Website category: camera
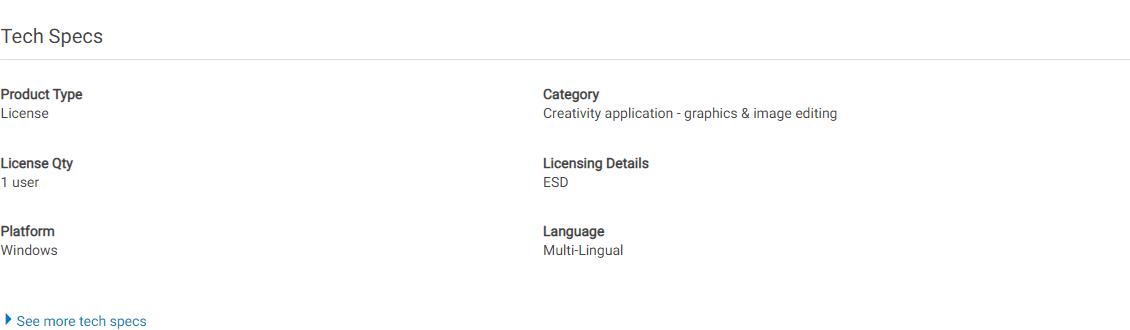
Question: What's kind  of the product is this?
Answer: License

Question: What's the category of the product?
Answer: License

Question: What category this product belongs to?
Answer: License

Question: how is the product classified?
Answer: License

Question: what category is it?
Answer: License

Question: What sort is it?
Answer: License

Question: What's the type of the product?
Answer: License